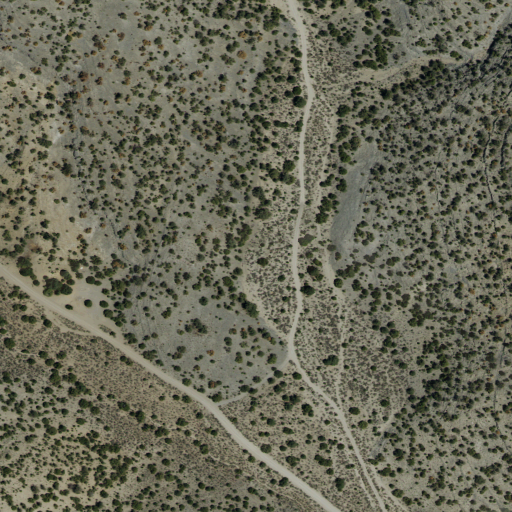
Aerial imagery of valley in Utah named Side Canyon containing shrub and evergreen forest